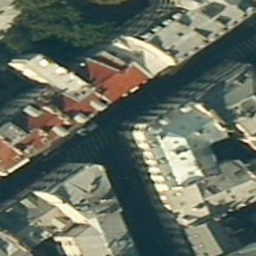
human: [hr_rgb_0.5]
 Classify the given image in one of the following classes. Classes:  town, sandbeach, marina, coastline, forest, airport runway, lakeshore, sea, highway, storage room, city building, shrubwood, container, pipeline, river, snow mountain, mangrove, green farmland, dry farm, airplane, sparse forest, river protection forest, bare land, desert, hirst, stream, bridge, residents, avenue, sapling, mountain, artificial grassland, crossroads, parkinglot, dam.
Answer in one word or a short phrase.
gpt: city building